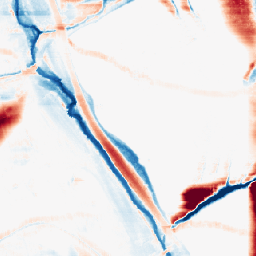
Category: morphological
Decomposition family: morphological_rect
Decomposition parameters: operation: average
width: 50
height: 10
Upsampling method: nearest
Upsampling parameters: scale: 4
Upsampling scale: 4